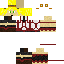
A female skeleton skin with pale skin, wearing blonde helmet dressed in a yellow robe top and brown pants, featuring a closed mouth.